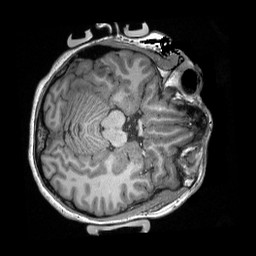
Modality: T1w
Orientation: axial
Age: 21
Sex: female